Interaction volume radius: 5 \u00c5
Interaction volume height: 20 \u00c5
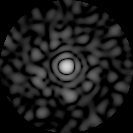
Disorder parameter: 0.8223